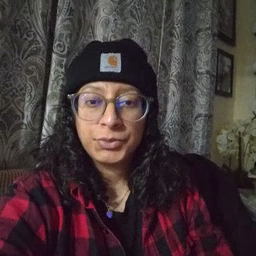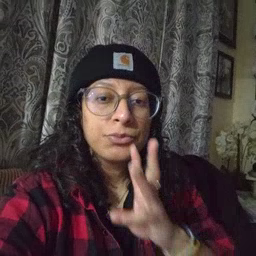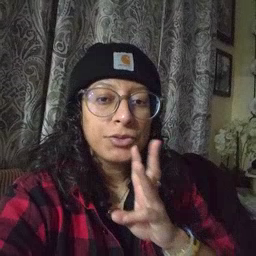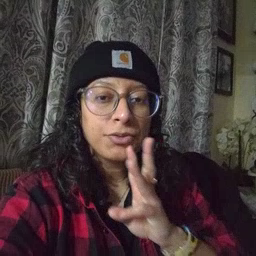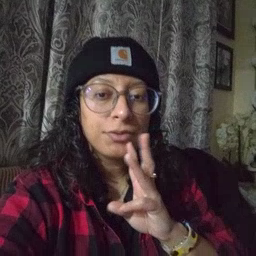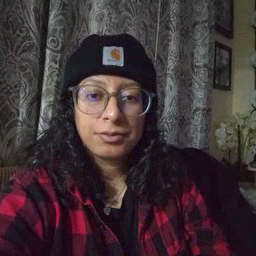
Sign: water